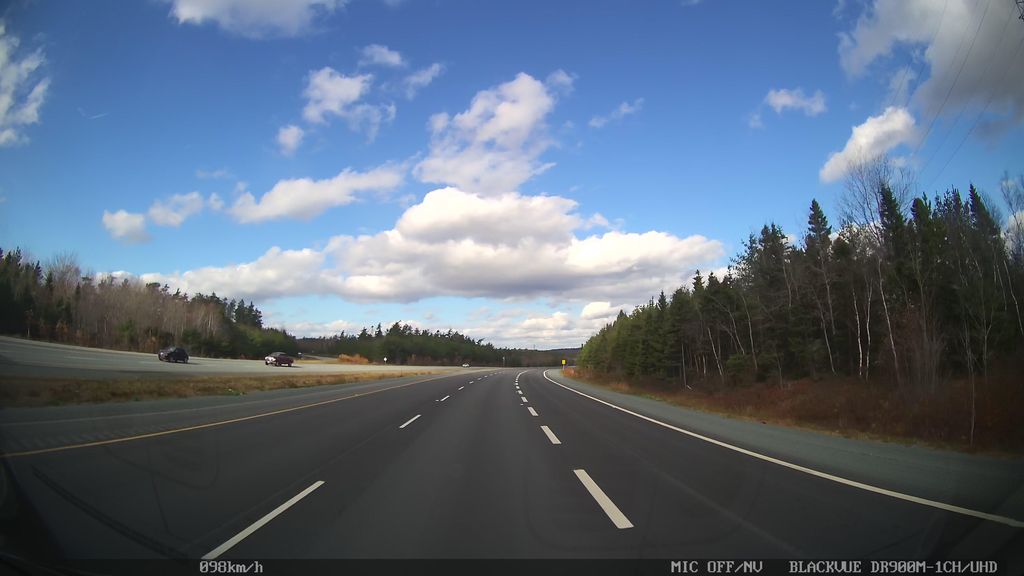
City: halifax